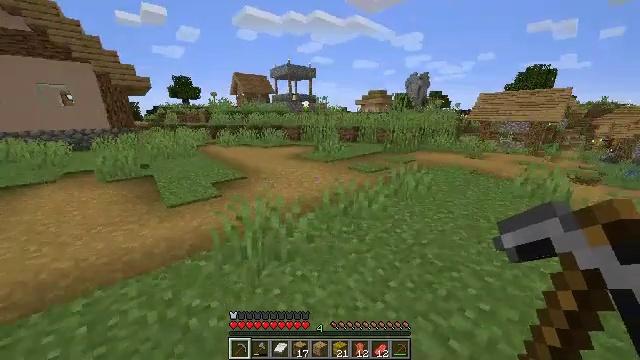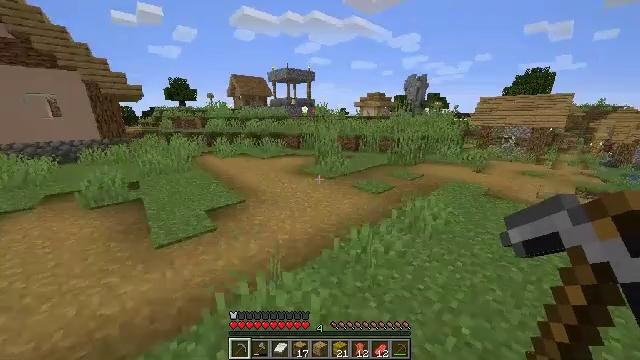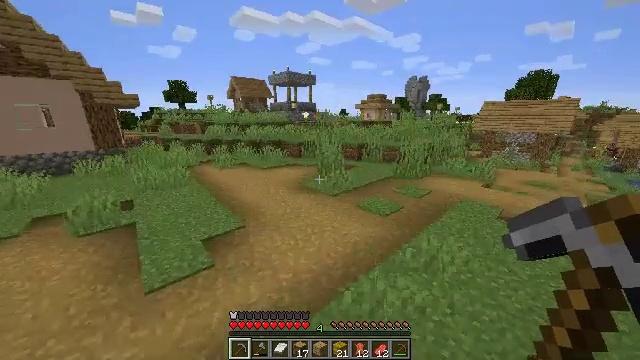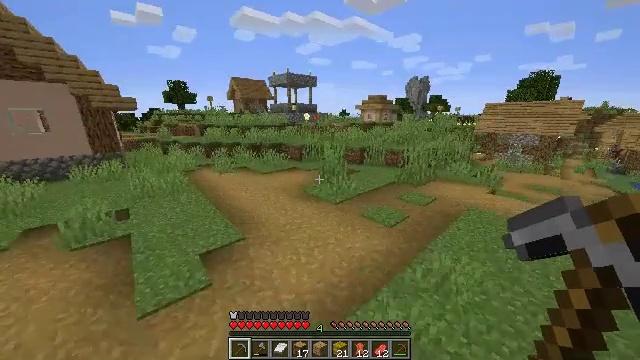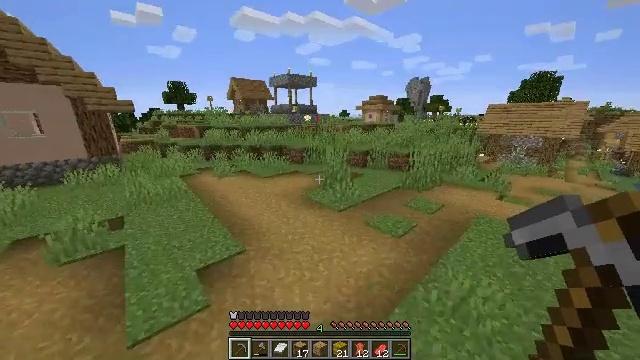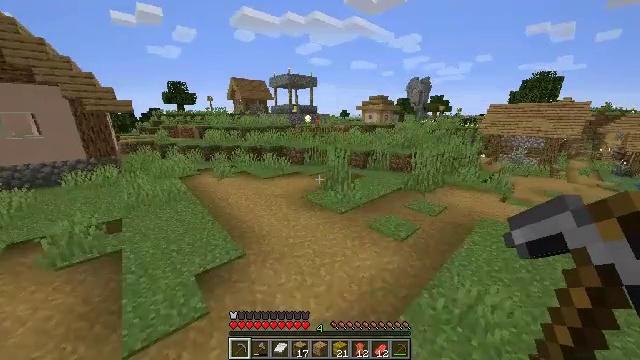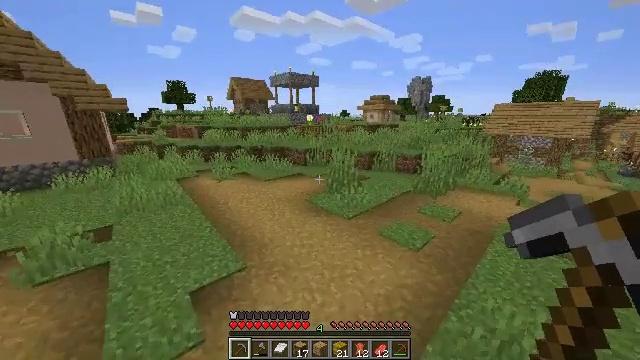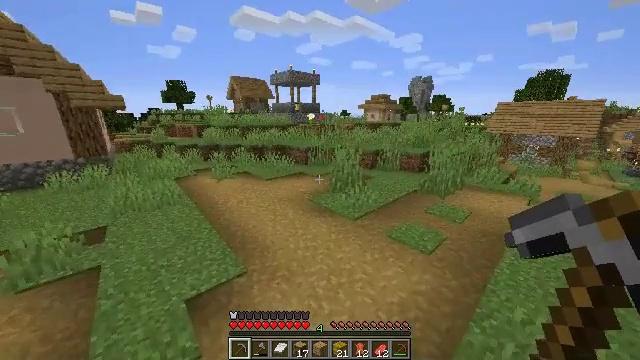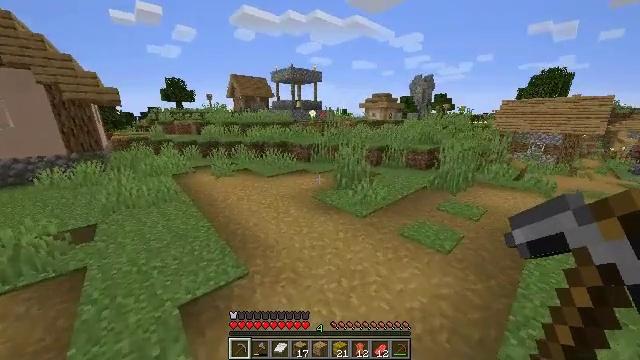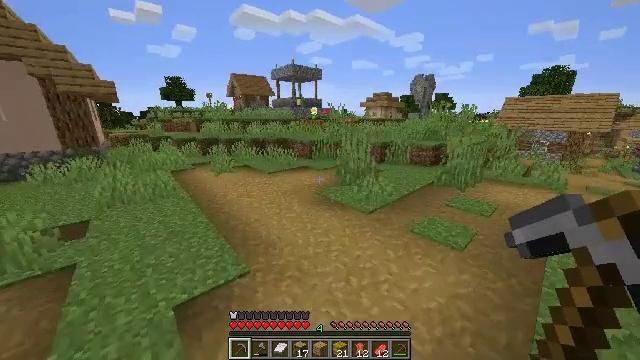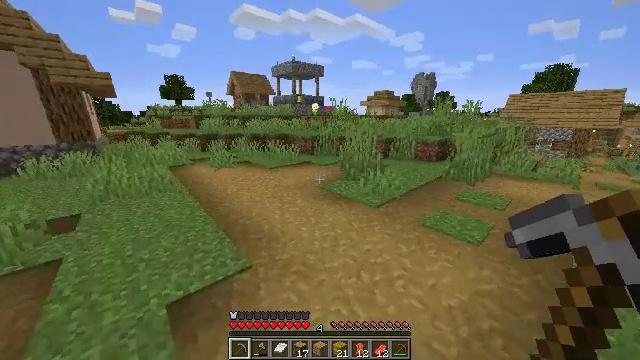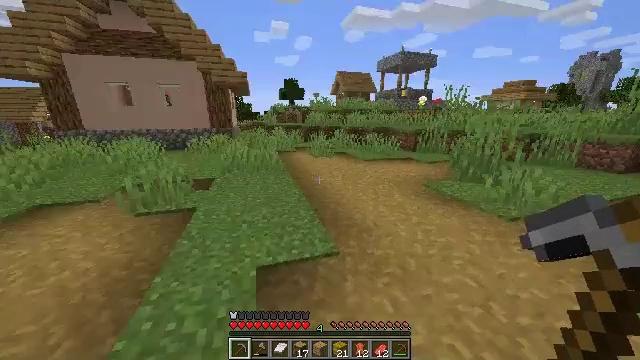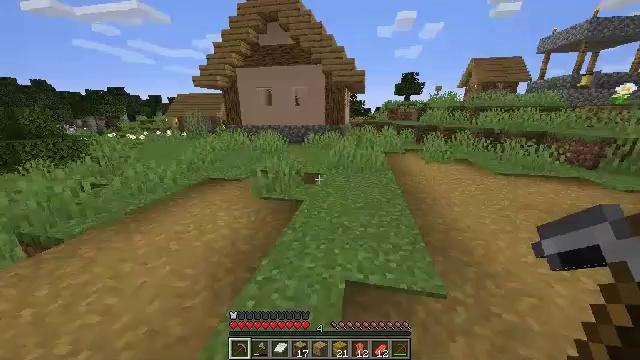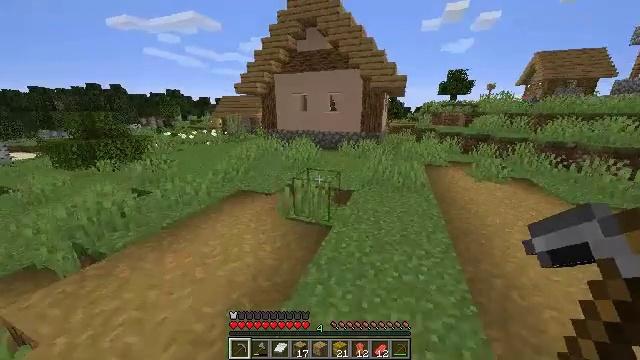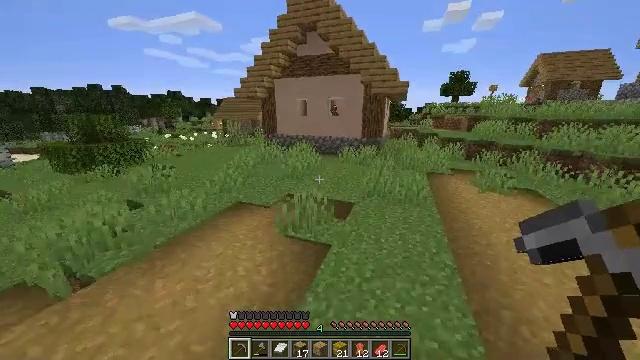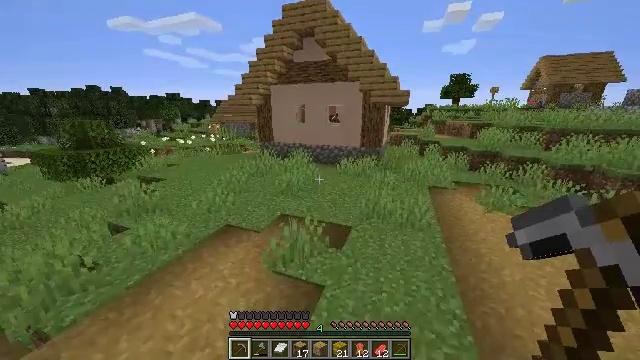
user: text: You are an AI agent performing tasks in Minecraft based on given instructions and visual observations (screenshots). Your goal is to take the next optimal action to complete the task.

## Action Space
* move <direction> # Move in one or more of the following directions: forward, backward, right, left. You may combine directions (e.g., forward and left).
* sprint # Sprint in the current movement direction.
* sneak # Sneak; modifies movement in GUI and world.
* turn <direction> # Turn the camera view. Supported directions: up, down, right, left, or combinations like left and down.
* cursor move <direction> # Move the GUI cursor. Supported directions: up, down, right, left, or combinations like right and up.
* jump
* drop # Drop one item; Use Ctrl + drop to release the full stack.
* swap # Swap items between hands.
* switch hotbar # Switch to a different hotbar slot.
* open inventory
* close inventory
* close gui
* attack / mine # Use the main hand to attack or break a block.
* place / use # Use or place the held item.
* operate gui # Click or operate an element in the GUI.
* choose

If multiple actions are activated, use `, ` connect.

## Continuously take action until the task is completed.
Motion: motion action
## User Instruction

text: Attack the clay block to obtain it.
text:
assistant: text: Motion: move forward, jump
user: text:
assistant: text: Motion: move forward, jump
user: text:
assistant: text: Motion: move forward and move left, jump
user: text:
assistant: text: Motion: move forward and move left, jump
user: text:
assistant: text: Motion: move forward and move left, jump
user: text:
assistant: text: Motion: move forward and move left, jump
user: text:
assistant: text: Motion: move forward and move left, jump
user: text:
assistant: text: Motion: move forward and move left, jump
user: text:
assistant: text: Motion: move forward and move left, jump
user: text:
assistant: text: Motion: move forward and move left, jump
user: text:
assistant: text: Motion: move forward and move left, turn left, jump
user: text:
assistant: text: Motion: move forward and move left, turn left, jump
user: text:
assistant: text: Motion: move forward and move left, turn left, jump
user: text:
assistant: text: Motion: move forward and move right, jump
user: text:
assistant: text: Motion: move forward and move right, jump
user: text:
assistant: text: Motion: move forward and move right, jump
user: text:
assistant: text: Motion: move forward and move right, jump
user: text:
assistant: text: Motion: move forward and move right, jump
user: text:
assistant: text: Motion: move forward and move right, jump
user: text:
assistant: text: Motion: move forward and move right, jump
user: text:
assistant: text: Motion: move forward and move right, jump
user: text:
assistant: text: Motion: move forward and move right, jump
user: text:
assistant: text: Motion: move forward and move right, jump
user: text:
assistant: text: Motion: move forward and move right, jump
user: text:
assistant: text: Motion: move forward and move right, jump
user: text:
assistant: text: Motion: move forward and move right, jump
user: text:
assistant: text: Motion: move forward and move right, jump
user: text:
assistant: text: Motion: move forward and move right, jump
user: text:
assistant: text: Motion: move forward and move right, jump
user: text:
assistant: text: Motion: move forward and move right, jump